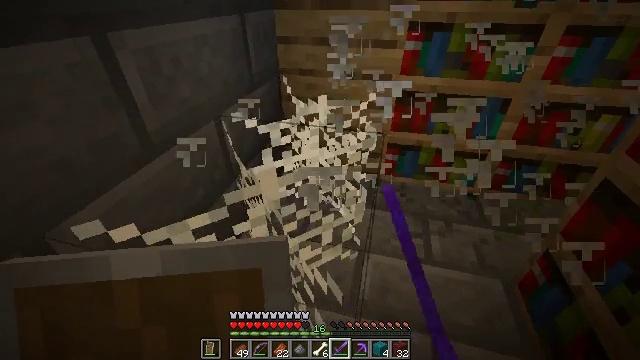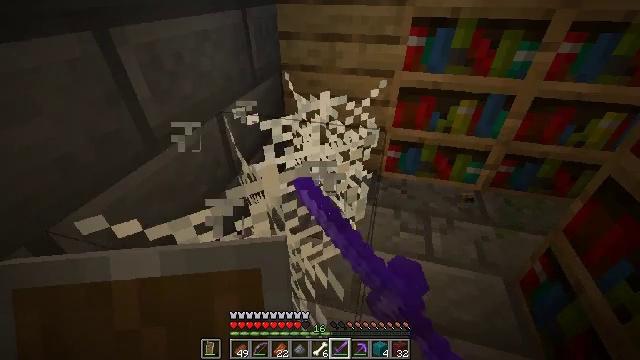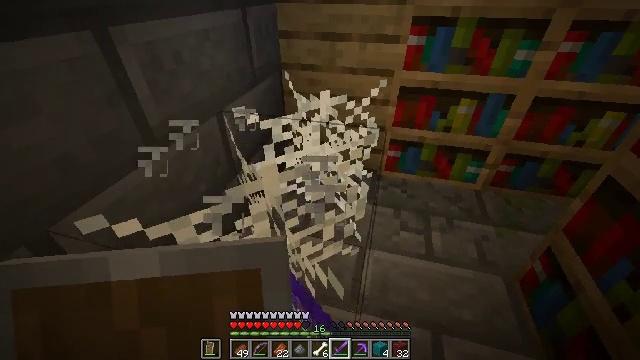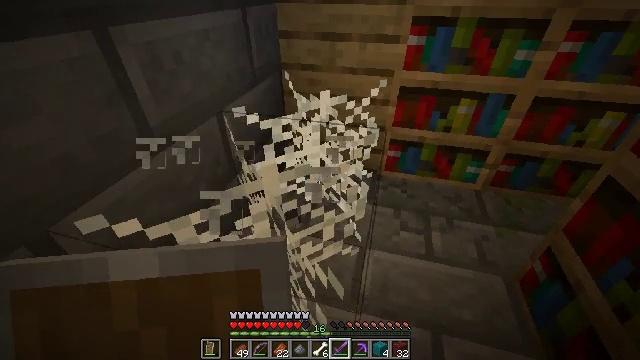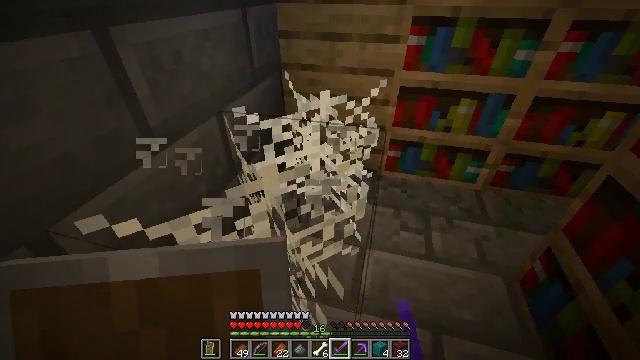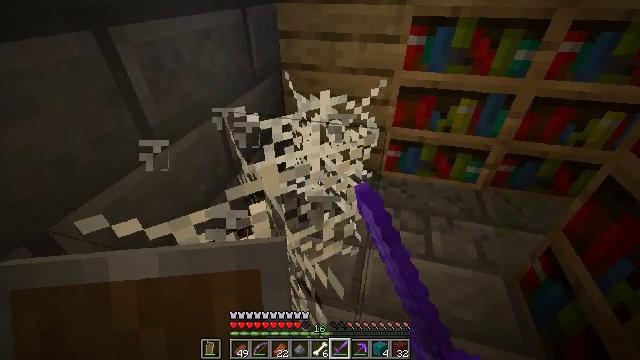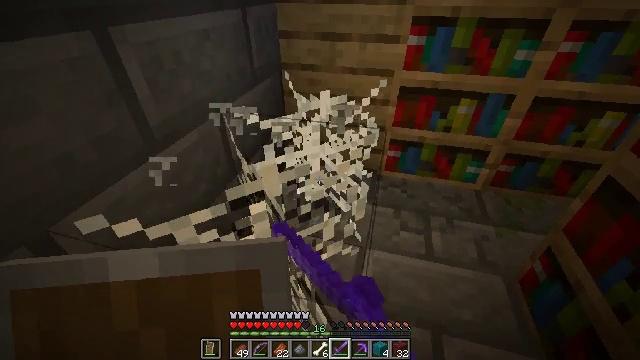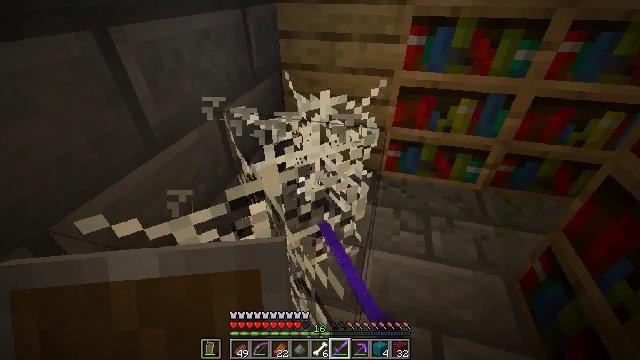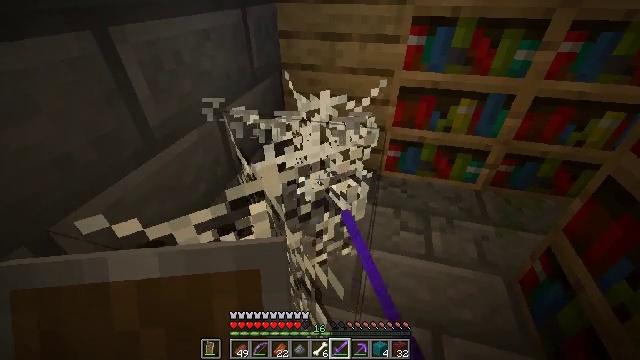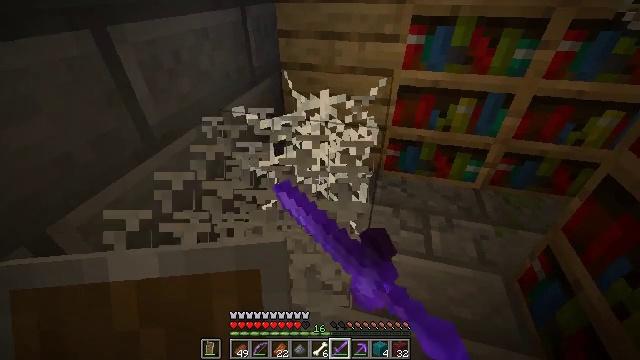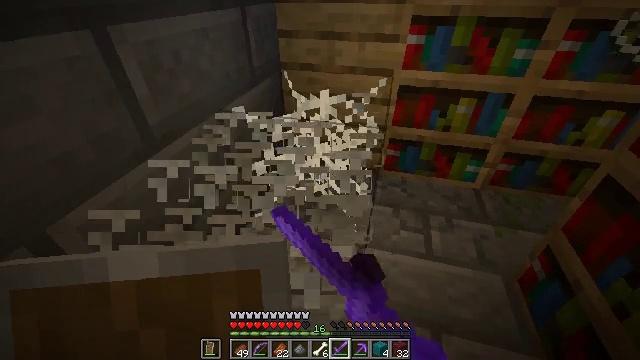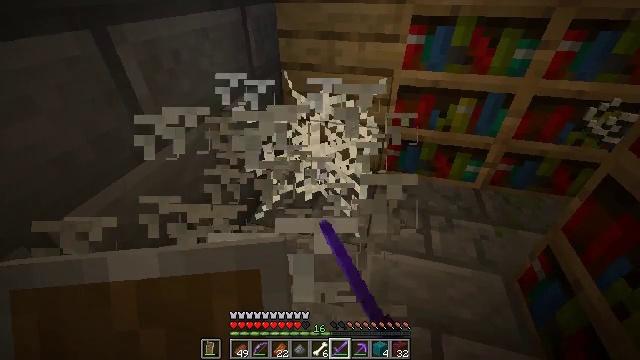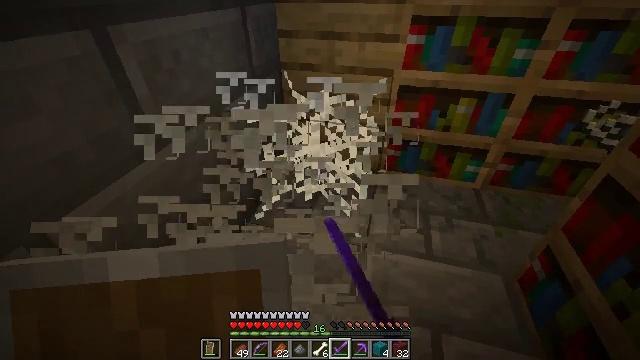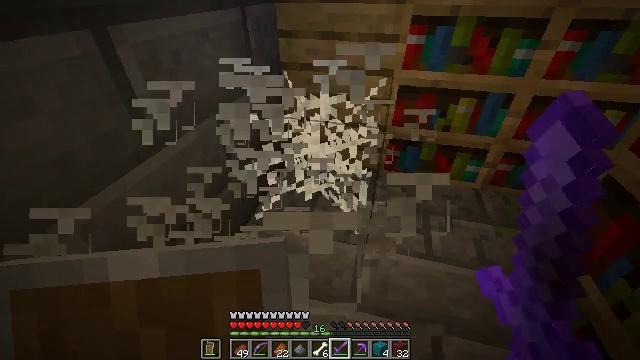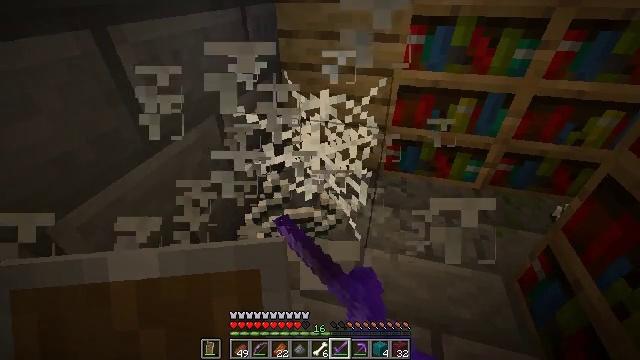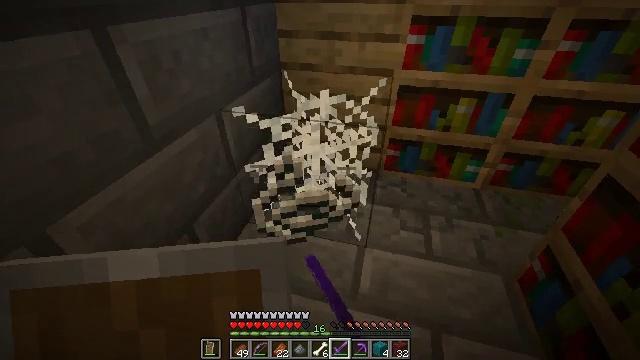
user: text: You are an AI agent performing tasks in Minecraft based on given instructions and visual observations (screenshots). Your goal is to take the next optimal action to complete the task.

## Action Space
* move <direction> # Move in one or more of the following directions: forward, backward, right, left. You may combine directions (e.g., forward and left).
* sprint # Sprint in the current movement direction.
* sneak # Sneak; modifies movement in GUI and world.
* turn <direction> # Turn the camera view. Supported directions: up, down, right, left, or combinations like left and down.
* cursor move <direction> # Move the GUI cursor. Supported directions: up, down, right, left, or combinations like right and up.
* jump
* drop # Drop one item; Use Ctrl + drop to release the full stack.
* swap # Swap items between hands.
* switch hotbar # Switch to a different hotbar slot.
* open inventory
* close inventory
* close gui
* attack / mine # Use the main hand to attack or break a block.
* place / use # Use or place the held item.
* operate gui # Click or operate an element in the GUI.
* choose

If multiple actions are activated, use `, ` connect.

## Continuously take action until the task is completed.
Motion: motion action
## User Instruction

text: Remove the cobweb to avoid getting stuck.
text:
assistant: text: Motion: attack / mine
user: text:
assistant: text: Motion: attack / mine
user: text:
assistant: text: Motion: attack / mine
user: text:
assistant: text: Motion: attack / mine
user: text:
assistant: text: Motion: attack / mine
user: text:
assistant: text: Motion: attack / mine
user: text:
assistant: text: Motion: attack / mine
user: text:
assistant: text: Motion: attack / mine
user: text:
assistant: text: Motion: attack / mine
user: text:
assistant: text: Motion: attack / mine
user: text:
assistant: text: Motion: attack / mine
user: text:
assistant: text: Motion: attack / mine
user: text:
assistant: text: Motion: attack / mine
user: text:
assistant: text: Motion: attack / mine
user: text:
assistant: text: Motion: attack / mine
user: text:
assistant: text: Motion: attack / mine
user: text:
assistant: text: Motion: attack / mine
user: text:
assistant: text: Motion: attack / mine
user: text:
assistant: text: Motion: attack / mine
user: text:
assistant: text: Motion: attack / mine
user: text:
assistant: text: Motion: attack / mine
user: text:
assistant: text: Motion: attack / mine
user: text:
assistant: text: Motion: attack / mine
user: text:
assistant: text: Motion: attack / mine
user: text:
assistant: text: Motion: attack / mine
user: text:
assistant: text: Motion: attack / mine
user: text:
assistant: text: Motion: attack / mine
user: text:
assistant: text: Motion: attack / mine
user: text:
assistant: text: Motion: attack / mine
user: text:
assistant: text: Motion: attack / mine